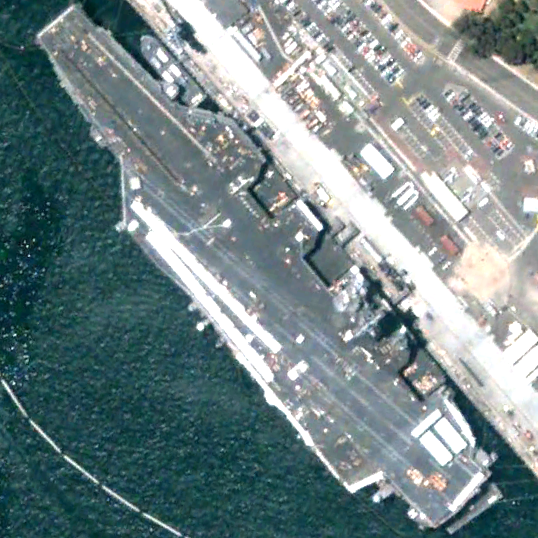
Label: aircraft_carrier